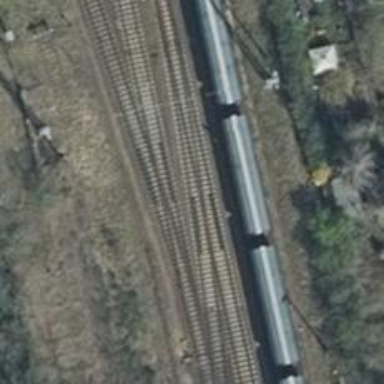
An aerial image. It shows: Railway track with contact line for electrification.